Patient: sex M, age 44
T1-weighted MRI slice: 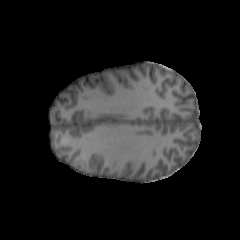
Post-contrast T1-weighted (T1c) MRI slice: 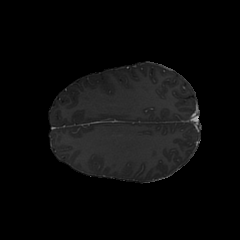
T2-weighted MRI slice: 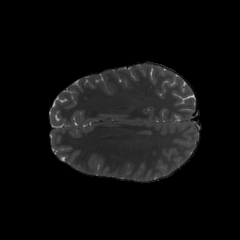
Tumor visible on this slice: no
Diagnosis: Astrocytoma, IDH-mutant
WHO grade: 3